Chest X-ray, PA view. Patient: 31 years old, sex F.
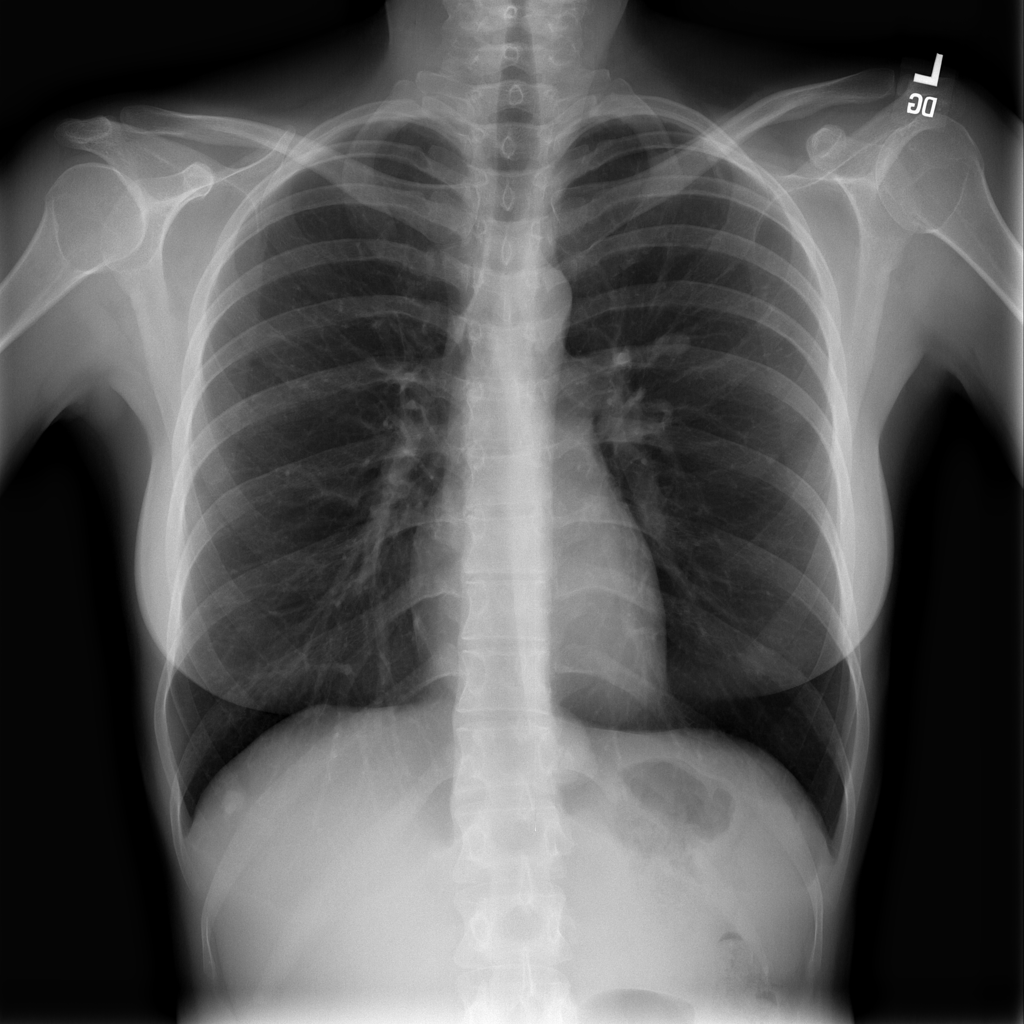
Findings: No Finding